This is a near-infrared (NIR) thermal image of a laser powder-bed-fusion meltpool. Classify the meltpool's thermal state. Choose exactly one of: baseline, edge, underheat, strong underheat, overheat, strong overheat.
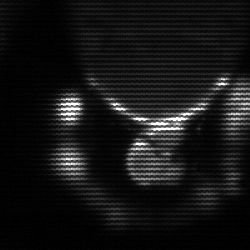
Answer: baseline